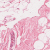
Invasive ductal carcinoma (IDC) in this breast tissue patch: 0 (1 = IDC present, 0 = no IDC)